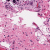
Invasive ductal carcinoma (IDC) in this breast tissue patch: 0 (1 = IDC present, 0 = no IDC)